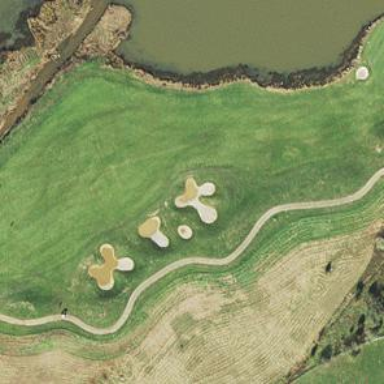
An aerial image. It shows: View of golf hole.